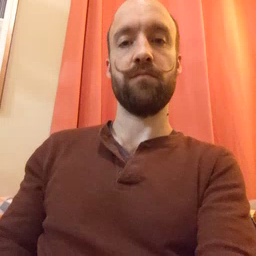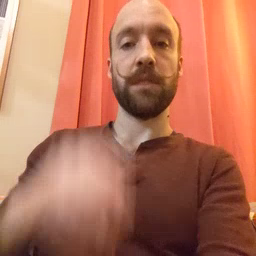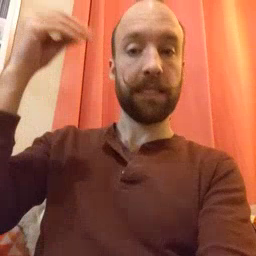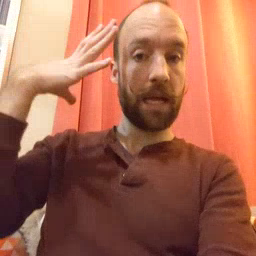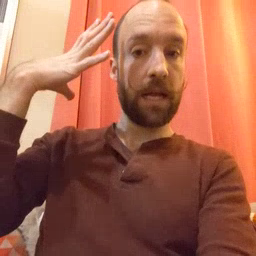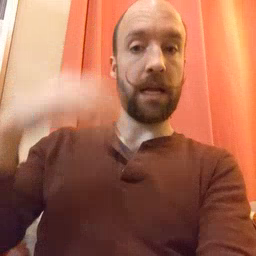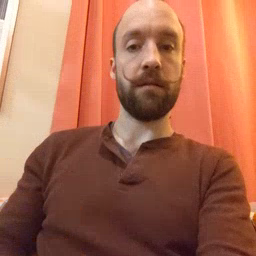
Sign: sun